Question: I am using three.js to create a simple 3d vector environment. I am using lines to represent all 3 vector compontens x, y, z and a line for the final vector representation. Problem is that setting the width of a line <URL>.
That is my current result:

As you see I am not able to rotate the cylinder to the correct position.
I faced the problem that the rotation center of the cylinder is in the middle of the object, so I moved the rotation point to the beginning of the cylinder. But still, rotation is not working correctly. I guess, the rotations around the axis influence each other.
Here is the code:
'''
// VEKTOR
var vektor = {};
vektor._x = 2;
vektor._y = 1.5;
vektor._z = 1;
vektor._length = Math.sqrt(vektor._x*vektor._x + vektor._y*vektor._y + vektor._z*vektor._z);
// CYLINDER
var cyl_material = new THREE.MeshBasicMaterial( { color: 0xff0000 } );
// cylinder which is our line that represents the vector
var cyl_width = 0.025; // default line width
var cyl_height = vektor._length;
// THREE.CylinderGeometry(radiusTop, radiusBottom, height, radiusSegments, heightSegments, openEnded)
var cylGeometry = new THREE.CylinderGeometry(cyl_width, cyl_width, cyl_height, 20, 1, false);
// translate the cylinder geometry so that the desired point within the geometry is now at the origin
// https://stackoverflow.com/questions/<PHONE>/three-js-how-do-i-rotate-a-cylinder-around-a-specific-point
cylGeometry.applyMatrix( new THREE.Matrix4().makeTranslation( 0, cyl_height/2, 0 ) );
var cylinder = new THREE.Mesh(cylGeometry, cyl_material);
updateCylinder();
scene.add( cylinder );
'''
And the function updateCylinder trys to do the rotation.
'''
function updateCylinder() {
// ... stuff, then:
cylinder.rotation.x = Math.atan2(vektor._z,vektor._y);
cylinder.rotation.y = 0.5*Math.PI+Math.atan2(vektor._x,vektor._z);
cylinder.rotation.z = Math.atan2(vektor._x,vektor._y);
}
'''
Here is the current demo: <URL>
What am i doing wrong with the rotation? How to implement it so that the cylinder is following the vector line?
Thanks for your help.
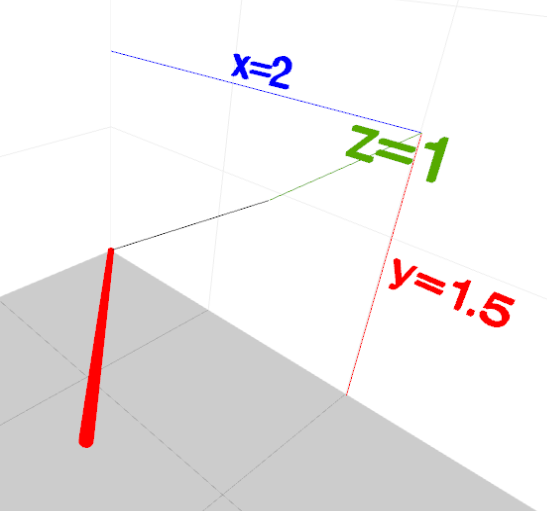
Answer: If you want to transform a cylinder so that one end is at the origin and the other end points toward a specific 'point', here is the pattern you can follow:
First, transform your geometry so one end of the cylinder is at the origin, and the other end (the top) is on the z-axis.
'''
var geometry = new THREE.CylinderGeometry( 0, 1, length, 8, 1, true );
geometry.applyMatrix( new THREE.Matrix4().makeTranslation( 0, length / 2, 0 ) );
geometry.applyMatrix( new THREE.Matrix4().makeRotationX( Math.PI / 2 ) );
'''
Then create your mesh, and call the 'lookAt()' method:
'''
var mesh = new THREE.Mesh( geometry, material );
mesh.lookAt( point );
'''
three.js r.67